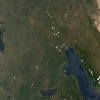
Label: land